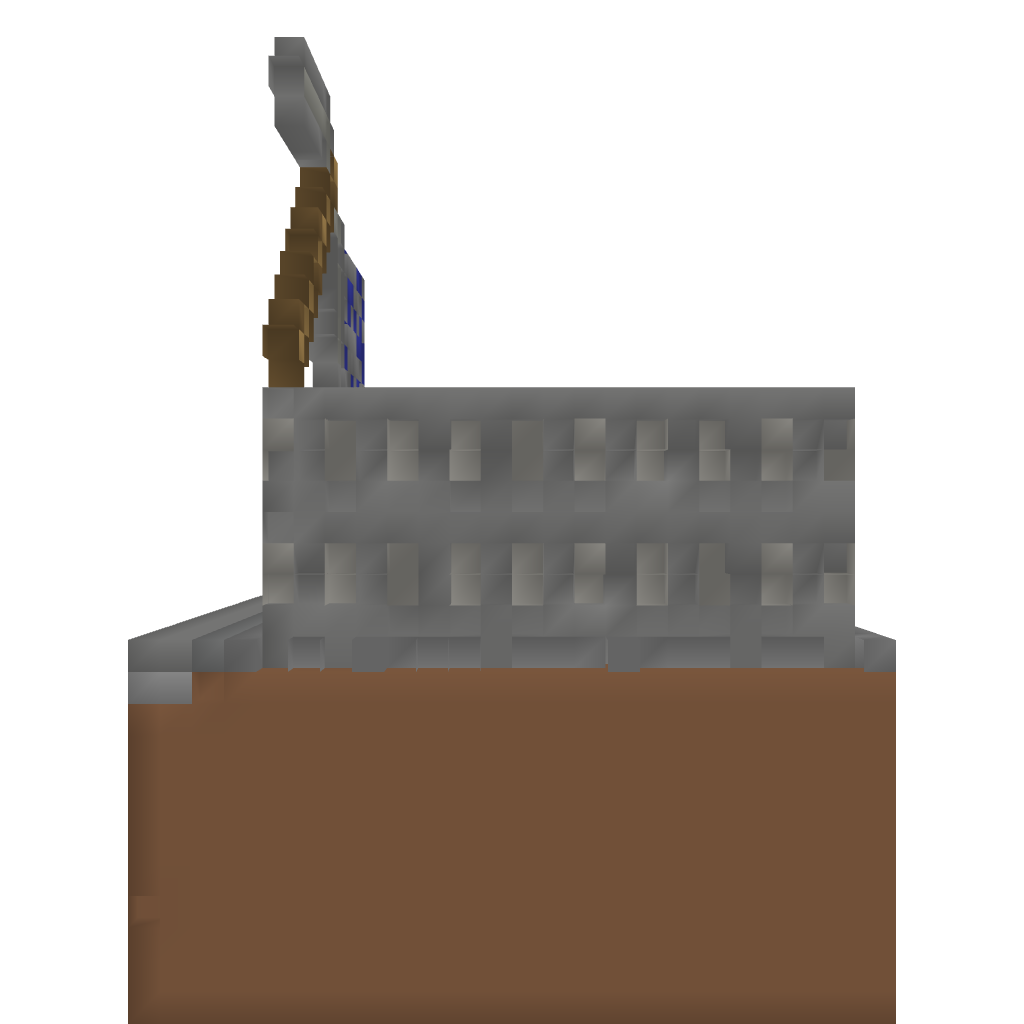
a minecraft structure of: Lapis and Pickaxe Shop